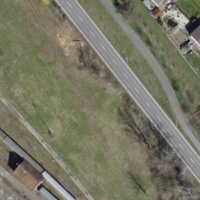
EUNIS habitat code: 24
Species observed at this site:
Tettigonia viridissima
Cotinus coggygria